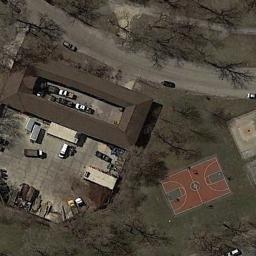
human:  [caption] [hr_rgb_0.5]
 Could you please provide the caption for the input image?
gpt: There are two side by side basketball courts on the playground .

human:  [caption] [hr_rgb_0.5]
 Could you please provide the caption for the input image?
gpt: A basketball court next to a parking lot and a road beside .

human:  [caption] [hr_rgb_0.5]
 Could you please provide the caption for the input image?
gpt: There is a basketball court on the open place next to a parking lot with a road pass by .

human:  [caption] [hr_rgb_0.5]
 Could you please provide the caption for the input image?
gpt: Next to the parking lot is a basketball court on the bare land,With a road and many trees nearby .

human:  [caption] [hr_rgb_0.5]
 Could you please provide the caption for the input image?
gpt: Many trees are near the basketball court .